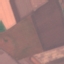
Land use / land cover: AnnualCrop